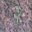
Label: 1